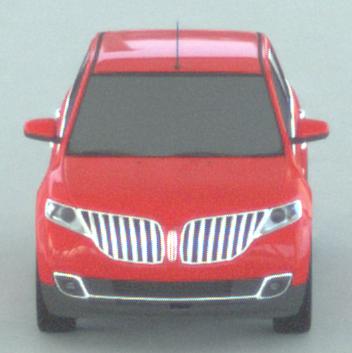
Make: Lincoln
Model: MKX
Detailed model: Gen. 1 CD3
Model produced from: 2010
Model produced until: 2015
Doors: 5
Color: red
Road condition: dry road
Daytime: morning or afternoon
Contrast: low contrast